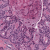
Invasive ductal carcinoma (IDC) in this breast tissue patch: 0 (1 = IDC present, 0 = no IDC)